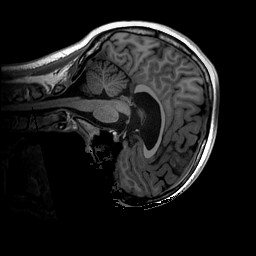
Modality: T1w
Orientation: sagittal
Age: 20
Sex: female